Question: When I send a notification from the Firebase cloud messaging console, my device receives it without a problem, but when I send it via a cloud functions, the function log says it was successfully sent but my device does not receive it. I tried switching to type script, sending the notification with different conditions but nothing works. The app is written in flutter.
My function code:
'''
exports.sendNotification = functions.https.onRequest((request, response) => {
const db = admin.firestore();
const fcm = admin.messaging();
db.collection("users")
.where("bananas", "==", 1666).get().then(
(result) => {
if (result.size > 0) {
result.forEach((doc) => {
const payload = {
token: doc.data().NotToken,
notification: {
title: "iam a notification",
body: "Yay",
icon: "https://cdn1.iconfinder.com/data/icons/logos-brands-in-colors/231/among-us-player-white-512.png",
},
};
fcm.send(payload).then((response) => {
// Response is a message ID string.
console.log("Successfully sent message: "+
doc.data().NotToken+ " ", response);
return {success: true};
}).catch((error) => {
return {error: error.code};
});
});
}
});
response.send("Notification sent !");
functions.logger.info("Notification sent!");
return null;
});
'''
cloud log

Any ideas?
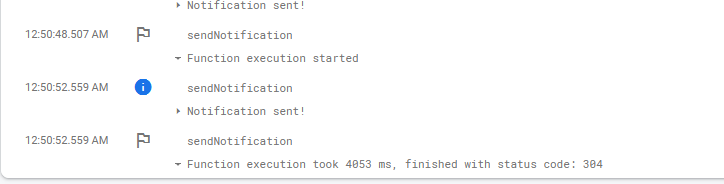
Answer: Did you notice how your code never logs this message?
> Successfully sent message
That's because both loading from Firestore, and sending messaging through Cloud Messaging are asynchronous calls. So your 'response.send("Notification sent !")' runs before the data is ever retrieved from the database, and Cloud Functions at that point terminates your code to prevent charging after you say that you are done.
If you have asynchronous operations in your code, you need to return a promise from the top-level of your code that resolves/rejects when all asynchronous code has completed. So in your case that means the promise should only resolve once you've loaded the data from Firestore, and sent the messages.
---
Let's start with a simple example. Say that you want to only send a single message, no matter how many documents are in the database.
'''
exports.sendNotification = functions.https.onRequest((request, response) => {
const db = admin.firestore();
const fcm = admin.messaging();
return db.collection("users") // Add return here
.where("bananas", "==", 1666).get().then((result) => {
if (result.size > 0) {
const doc = result.docs[0]; // Get the first result
const payload = {
token: doc.data().NotToken,
notification: {
title: "iam a notification",
body: "Yay",
icon: "https://cdn1.iconfinder.com/data/icons/logos-brands-in-colors/231/among-us-player-white-512.png",
},
};
return fcm.send(payload).then((response) => { // Add return here
console.log("Successfully sent message: "+
doc.data().NotToken+ " ", response);
response.send("Notification sent !"); // Move this call here
return {success: true};
}).catch((error) => {
// TODO: Send an error back to the caller
return {error: error.code};
});
}
});
});
'''
So the top-level code now returns the result from loading data from Firestore, and in there, we return the call from calling FCM, which then in turn returns 'return {success: true};'. When returning promises, the results bubble up - so you can typically just keep returning the nested results.
You'll also not that we've moved the 'response.send' into the code that runs after calling FCM, as we don't want to send a result back to the caller until the FCM call is done.
---
The above is the simple variant, because in reality you have multiple documents, and you are only done once all of them are done.
For that we are going to use 'Promise.all()', which takes an array of promises and resolves once all those promises resolve. So we're going to capture all the calls to FCM (which returns a promise) and collection them in an array, that we then pass to 'Promise.all()'.
'''
exports.sendNotification = functions.https.onRequest((request, response) => {
const db = admin.firestore();
const fcm = admin.messaging();
return db.collection("users")
.where("bananas", "==", 1666).get().then((result) => {
if (result.size > 0) {
let promises = [];
result.forEach((doc) => {
const payload = {
token: doc.data().NotToken,
notification: {
title: "iam a notification",
body: "Yay",
icon: "https://cdn1.iconfinder.com/data/icons/logos-brands-in-colors/231/among-us-player-white-512.png",
},
};
promises.push(fcm.send(payload))
});
return Promise.al(promises).then((results) => {
console.log("Successfully sent messages");
response.send("Notification sent !");
return {success: true};
});
}
});
});
'''
---
While this may be a lot to grok all at once, handling asynchronous behavior is quite well covered in the Firebase documentation on <URL>, and in quite a few tutorials out there - so I recommend spending some time on those to get to grips with asynchronous code.